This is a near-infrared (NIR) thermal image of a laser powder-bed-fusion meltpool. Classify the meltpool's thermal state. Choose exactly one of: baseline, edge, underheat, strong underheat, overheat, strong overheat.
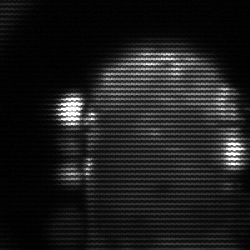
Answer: baseline